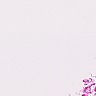
Metastatic tissue present: no